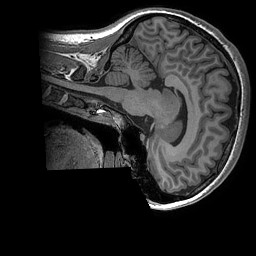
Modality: T1w
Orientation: sagittal
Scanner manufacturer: ge
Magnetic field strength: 3 T
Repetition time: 0.008156 s
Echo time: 0.00318 s